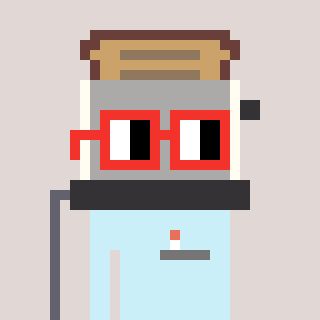
a pixel art character with square red glasses, a toaster-shaped head and a cold-colored body on a warm background